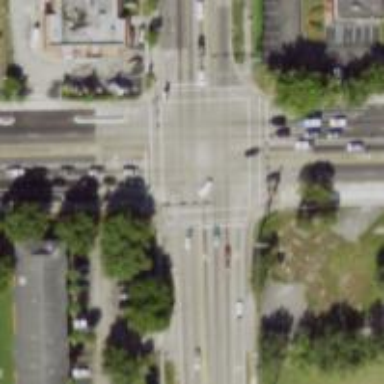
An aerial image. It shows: Uncontrolled road crossing with markings in the form of lines.